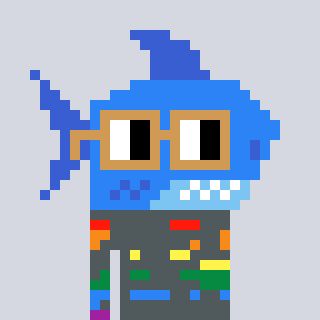
a pixel art character with square brown glasses, a shark-shaped head and a grayscale-colored body on a cool background